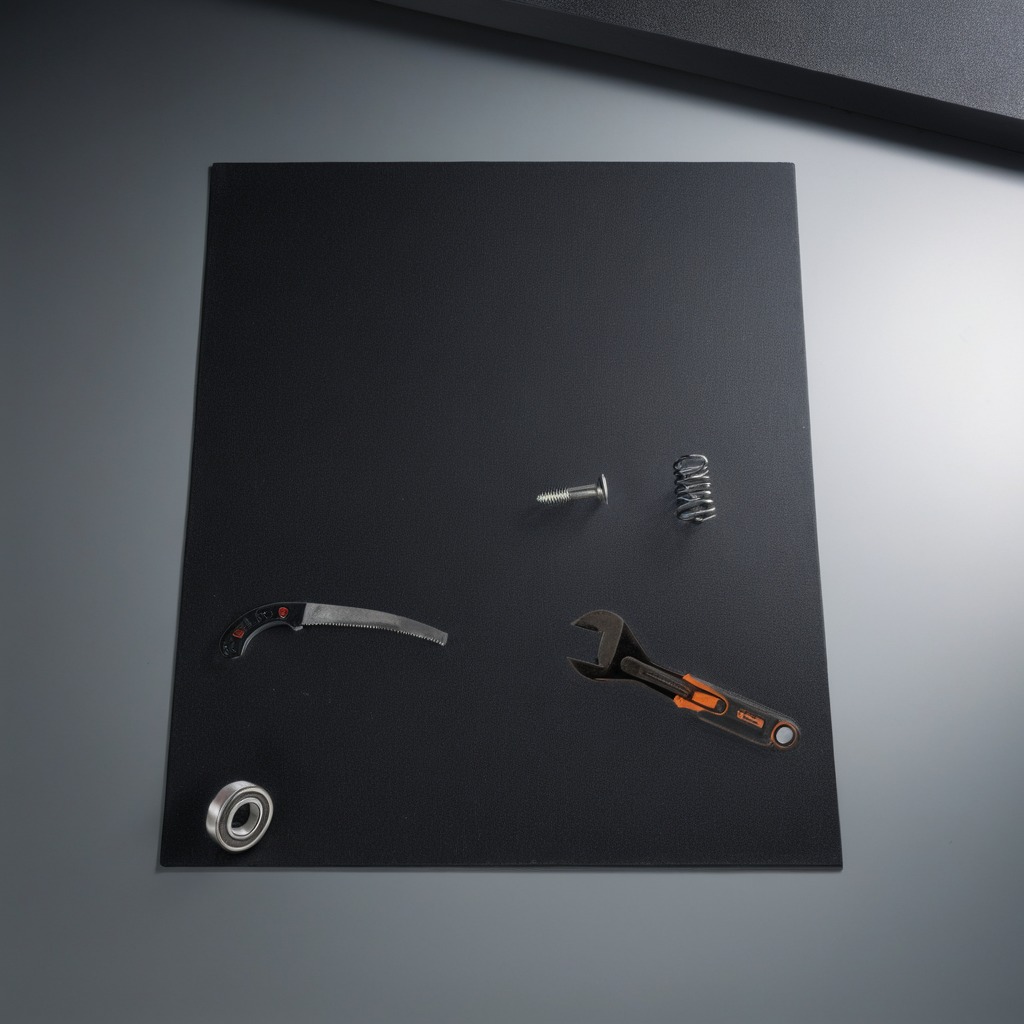
A ball bearing, a machine screw, a coiled metal spring, a saw, and a wrench are lying on the granite tabletop.